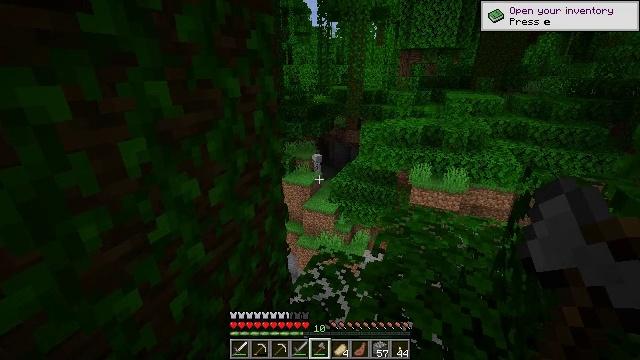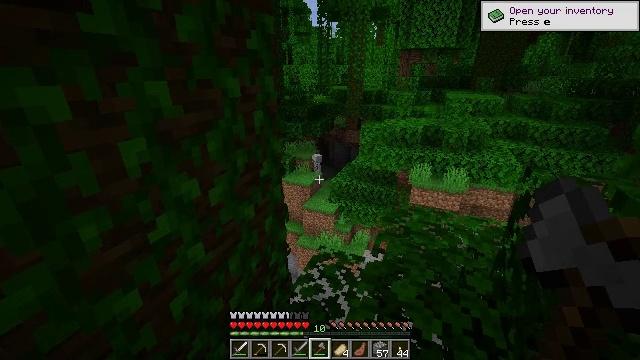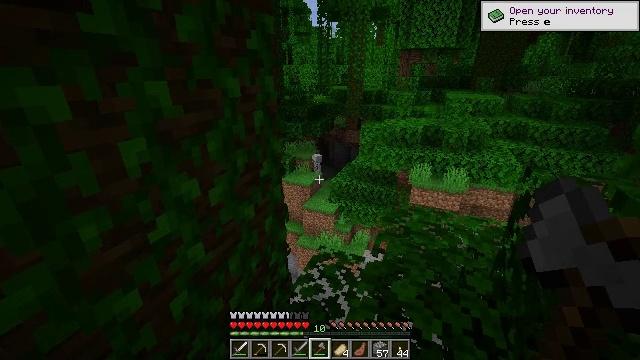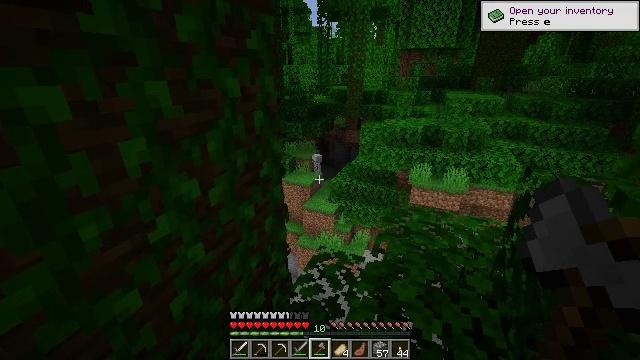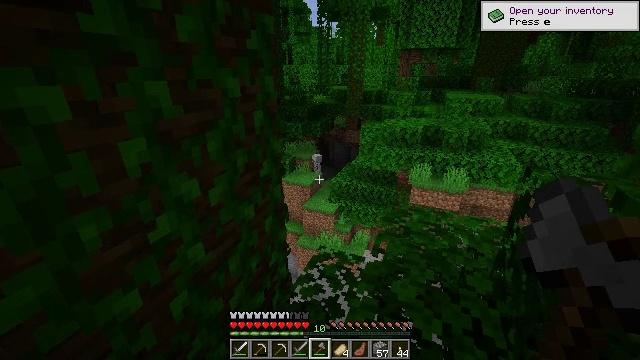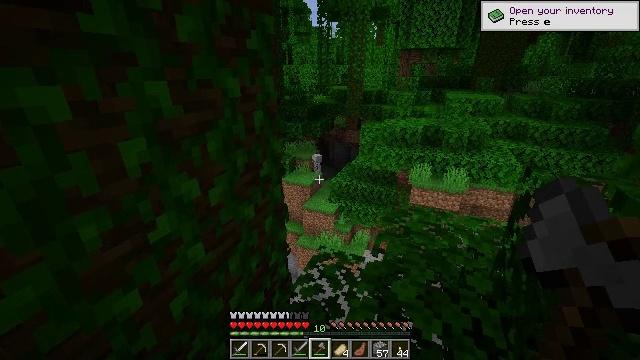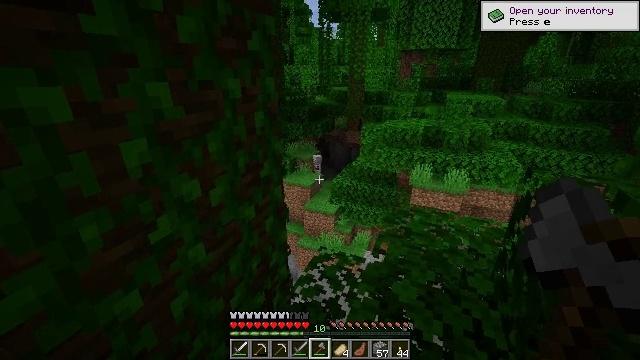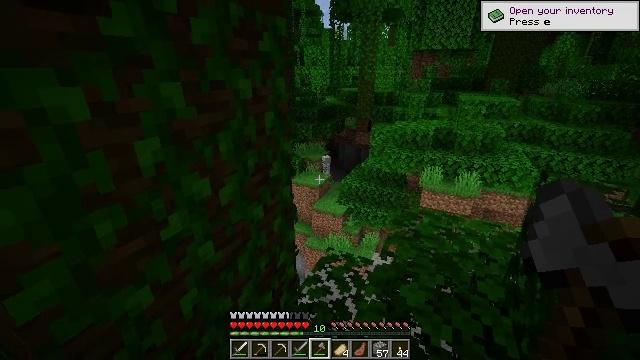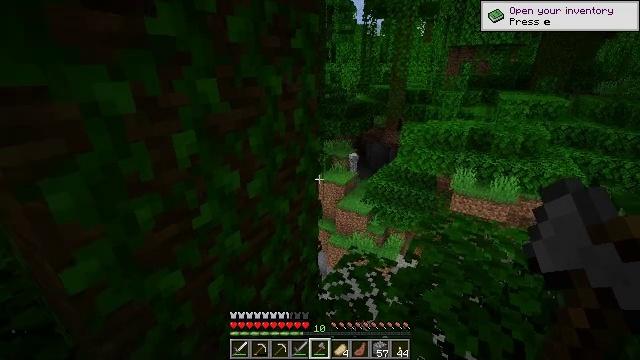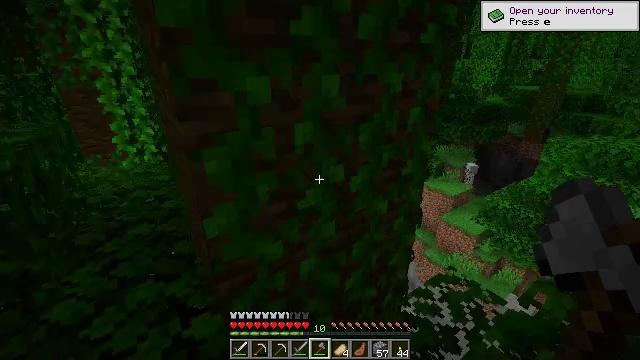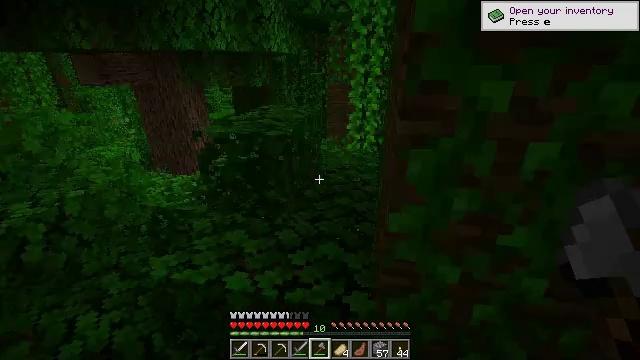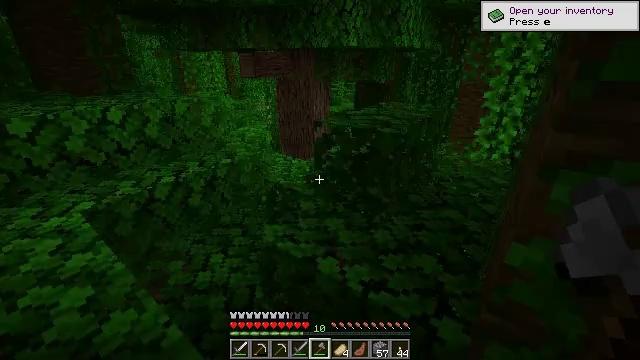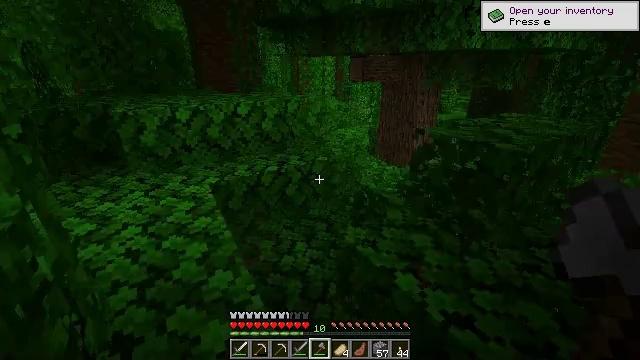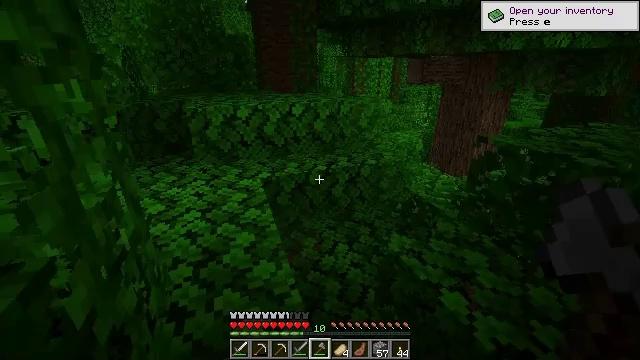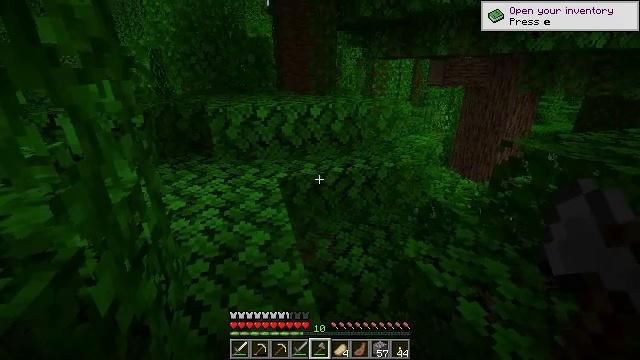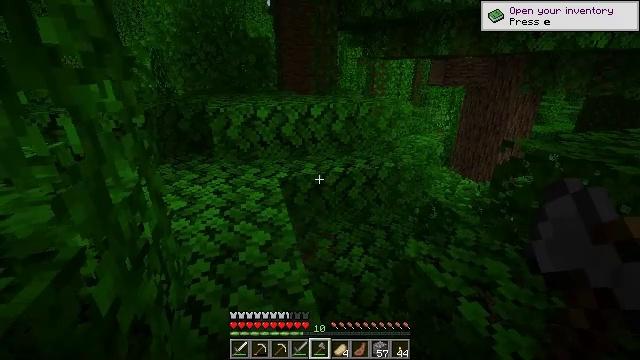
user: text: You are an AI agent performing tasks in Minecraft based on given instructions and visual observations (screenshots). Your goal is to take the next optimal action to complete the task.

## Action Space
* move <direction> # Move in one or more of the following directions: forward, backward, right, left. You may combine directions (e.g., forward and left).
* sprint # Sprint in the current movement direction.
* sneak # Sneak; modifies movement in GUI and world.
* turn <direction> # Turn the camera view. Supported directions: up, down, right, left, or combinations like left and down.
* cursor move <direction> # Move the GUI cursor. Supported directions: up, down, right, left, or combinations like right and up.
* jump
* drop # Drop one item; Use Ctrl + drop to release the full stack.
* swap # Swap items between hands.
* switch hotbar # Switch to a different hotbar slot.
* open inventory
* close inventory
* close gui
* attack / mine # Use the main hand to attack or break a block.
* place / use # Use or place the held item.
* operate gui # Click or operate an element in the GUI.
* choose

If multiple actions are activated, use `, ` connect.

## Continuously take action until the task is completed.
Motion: motion action
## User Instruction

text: Collect the grass block using a shovel.
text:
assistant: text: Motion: no_op
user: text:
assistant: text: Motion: no_op
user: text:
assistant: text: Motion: no_op
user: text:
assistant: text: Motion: no_op
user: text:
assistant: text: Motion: no_op
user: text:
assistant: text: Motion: no_op
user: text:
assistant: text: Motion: no_op
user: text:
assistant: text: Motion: turn left
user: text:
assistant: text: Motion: turn left
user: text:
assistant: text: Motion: turn left
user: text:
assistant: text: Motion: turn left
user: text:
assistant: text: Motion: turn left
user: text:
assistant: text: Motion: turn left
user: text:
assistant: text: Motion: turn left
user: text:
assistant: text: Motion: turn left
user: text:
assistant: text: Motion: no_op
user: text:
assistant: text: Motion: no_op
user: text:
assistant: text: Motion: no_op
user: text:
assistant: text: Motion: no_op
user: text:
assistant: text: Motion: no_op
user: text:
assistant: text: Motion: no_op
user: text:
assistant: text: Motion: no_op
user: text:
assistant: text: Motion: turn left
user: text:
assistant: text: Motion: turn right and down
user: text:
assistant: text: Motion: turn right and down
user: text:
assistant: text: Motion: turn right and down
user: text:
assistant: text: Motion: turn right and down
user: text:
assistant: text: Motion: turn right and up
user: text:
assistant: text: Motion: turn right
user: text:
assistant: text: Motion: no_op